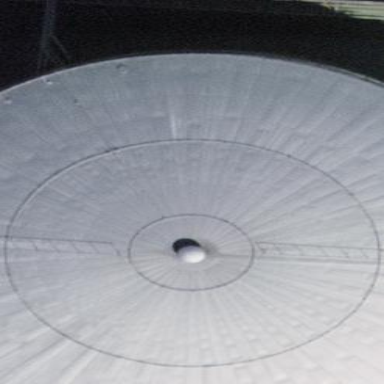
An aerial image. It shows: Storage tank created as man-made structure.